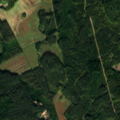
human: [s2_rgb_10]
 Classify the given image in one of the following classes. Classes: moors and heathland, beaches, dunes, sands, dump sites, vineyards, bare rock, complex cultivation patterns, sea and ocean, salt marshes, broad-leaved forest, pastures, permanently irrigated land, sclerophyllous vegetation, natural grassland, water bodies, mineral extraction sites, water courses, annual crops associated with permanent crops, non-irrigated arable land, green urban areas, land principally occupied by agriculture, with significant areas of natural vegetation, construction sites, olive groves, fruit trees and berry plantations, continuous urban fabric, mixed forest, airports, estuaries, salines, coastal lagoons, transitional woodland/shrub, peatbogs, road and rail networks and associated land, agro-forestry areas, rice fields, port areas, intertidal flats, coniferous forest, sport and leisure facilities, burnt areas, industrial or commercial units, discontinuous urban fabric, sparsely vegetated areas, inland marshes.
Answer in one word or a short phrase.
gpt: non-irrigated arable land, coniferous forest, mixed forest